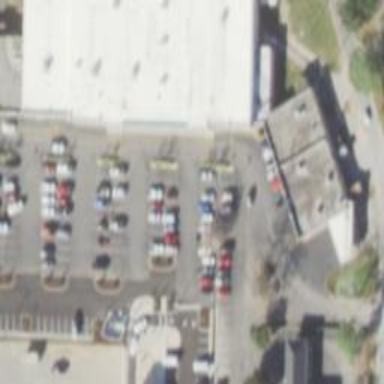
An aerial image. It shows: Parking space.